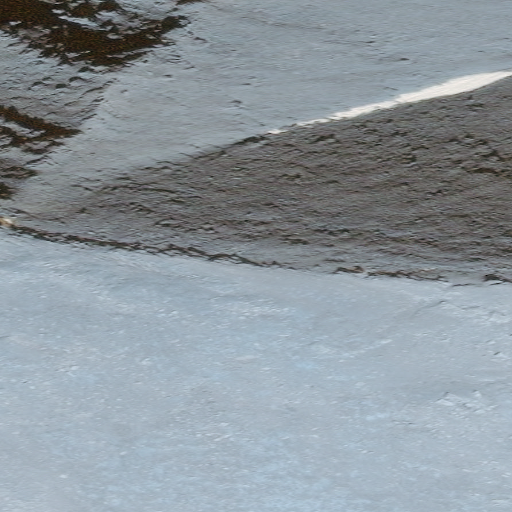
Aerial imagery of mountain in Alaska named Okiotak Peak containing only unknown